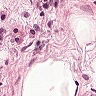
Metastatic tissue present: no